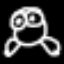
Label: frog